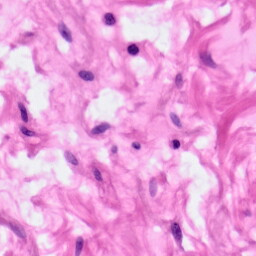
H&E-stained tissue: Pancreatic